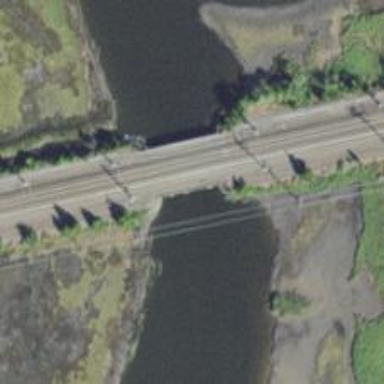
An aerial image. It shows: Bridge with electrified railway tracks featuring contact line.